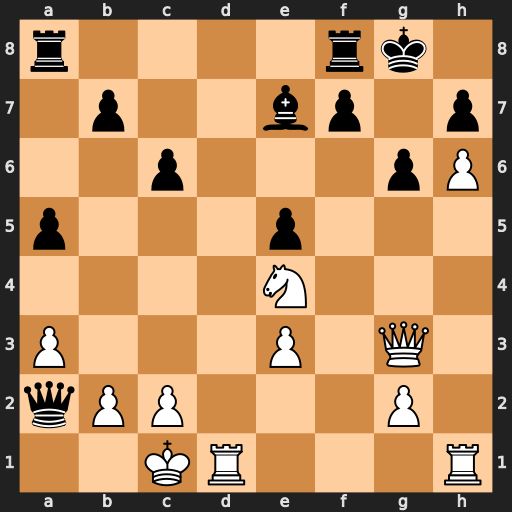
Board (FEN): r4rk1/1p2bp1p/2p3pP/p3p3/4N3/P3P1Q1/qPP3P1/2KR3R
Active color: w
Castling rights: -
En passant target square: -
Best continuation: Qxe5 f6 Qxe7